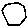
Label: hexagon